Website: crate-barrel
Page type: account-selection
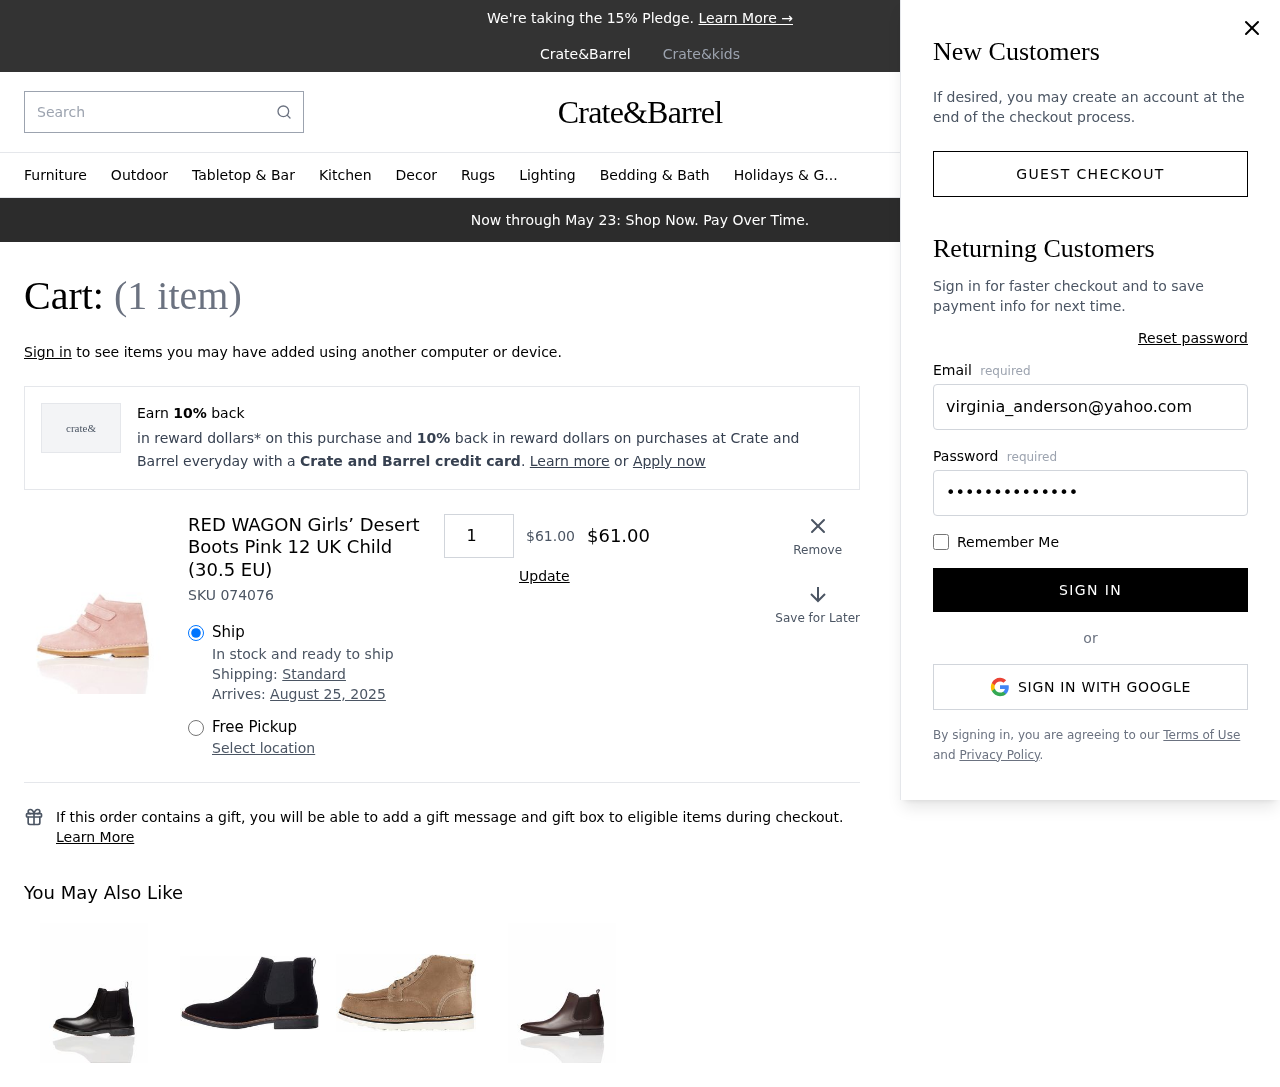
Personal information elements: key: PII_EMAIL
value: virginia_anderson@yahoo.com
Product elements: key: PRODUCT1_NAME
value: RED WAGON Girls’ Desert Boots Pink 12 UK Child (30.5 EU)
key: PRODUCT1_PRICE
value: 61
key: PRODUCT1_QUANTITY
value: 1
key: PRODUCT1_SKU
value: SKU 074076
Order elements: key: ORDER_NUM_ITEMS
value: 1
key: ORDER_DELIVERY_DATE
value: August 25, 2025
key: ORDER_SUBTOTAL
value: $61.00
Search elements: key: HEADER_SEARCH
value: Search